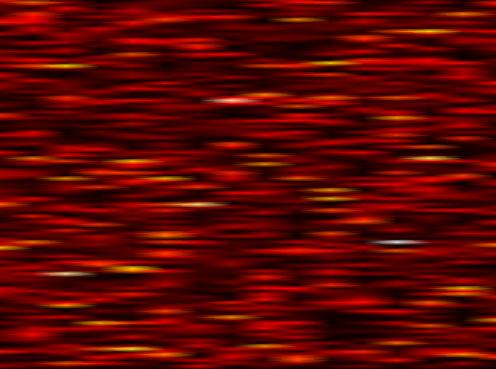
Label: FBMC